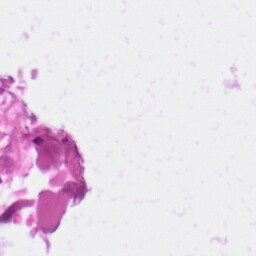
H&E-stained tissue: Skin